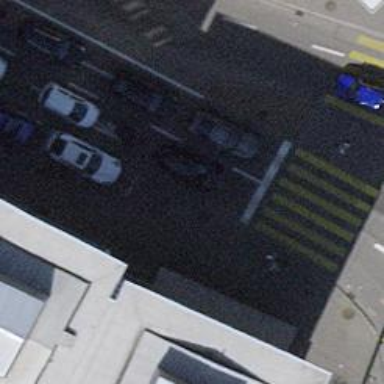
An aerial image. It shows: Road with traffic signals.